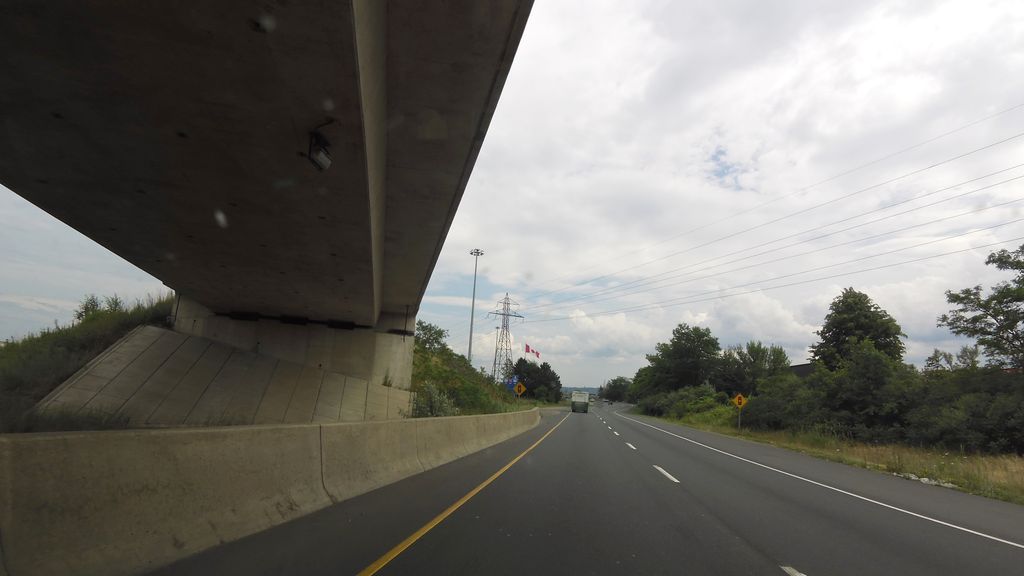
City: hamilton